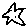
Label: star